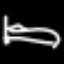
Label: bed